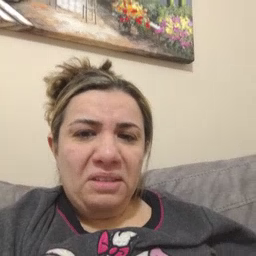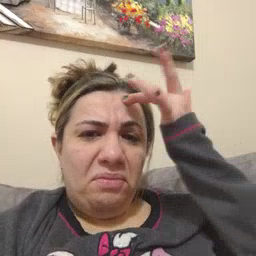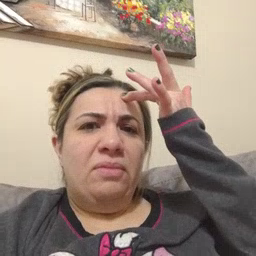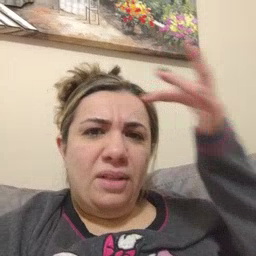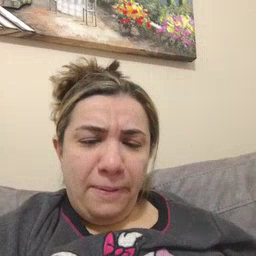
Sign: sick